Question: I need a list separator as below. Could anyone help me with how I can achieve this?

Thank you. Appreciate your help.
Sowmya.
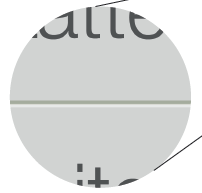
Answer: Then write Line shape like this..and apply those two color codes and set it to the listview..
'''
<?xml version="1.0" encoding="utf-8"?>
<layer-list xmlns:android="http://schemas.android.com/apk/res/android" >
<item
android:bottom="-2dp"
android:left="-2dp"
android:top="-2dp">
<shape android:shape="line" >
<gradient
android:endColor="#006064"
android:startColor="#006064" />
</shape>
</item>
'''